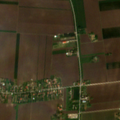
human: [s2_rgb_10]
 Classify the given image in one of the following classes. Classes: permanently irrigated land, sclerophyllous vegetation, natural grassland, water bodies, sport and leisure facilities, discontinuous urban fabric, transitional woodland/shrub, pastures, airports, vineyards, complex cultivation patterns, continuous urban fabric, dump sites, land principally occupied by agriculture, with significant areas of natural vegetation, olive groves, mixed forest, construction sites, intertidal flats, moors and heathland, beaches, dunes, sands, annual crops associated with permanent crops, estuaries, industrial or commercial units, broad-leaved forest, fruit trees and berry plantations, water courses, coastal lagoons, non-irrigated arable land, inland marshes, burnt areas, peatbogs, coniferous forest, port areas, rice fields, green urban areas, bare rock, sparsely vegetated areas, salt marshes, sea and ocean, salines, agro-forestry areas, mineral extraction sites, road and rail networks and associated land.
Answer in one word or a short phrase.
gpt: discontinuous urban fabric, non-irrigated arable land